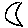
Label: moon